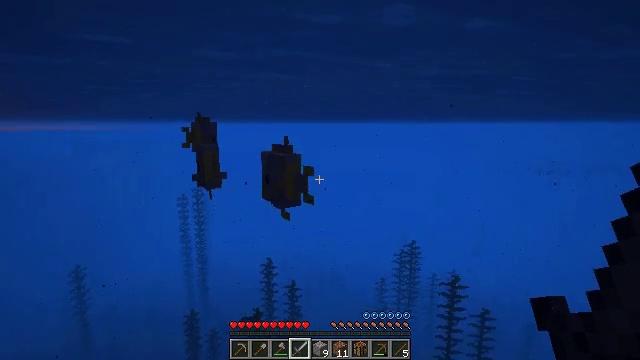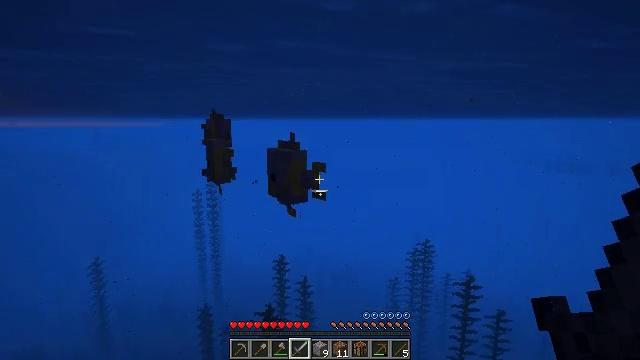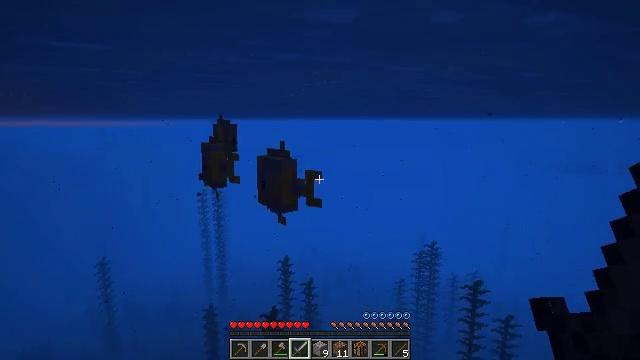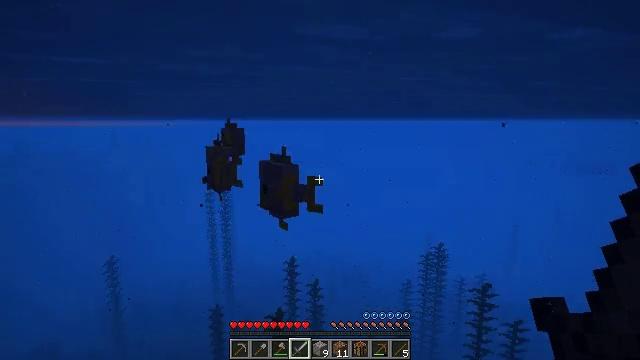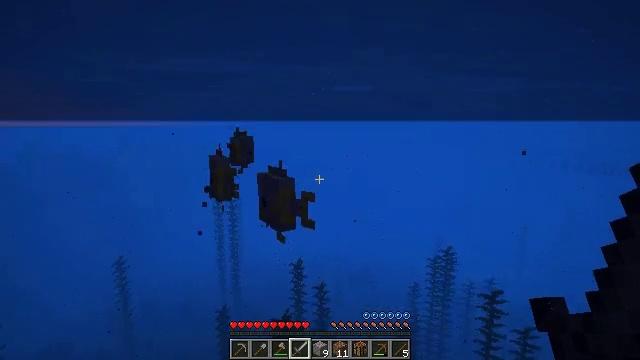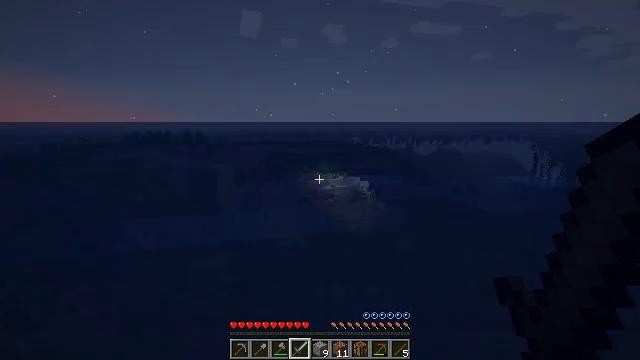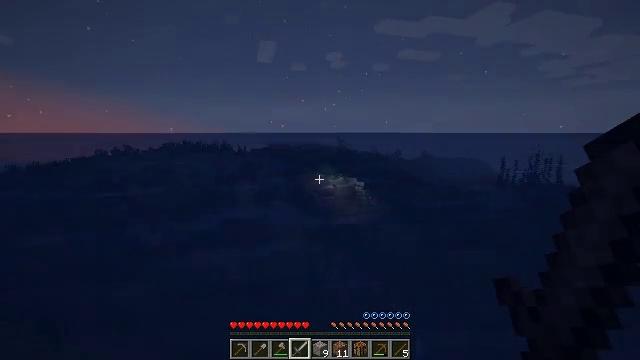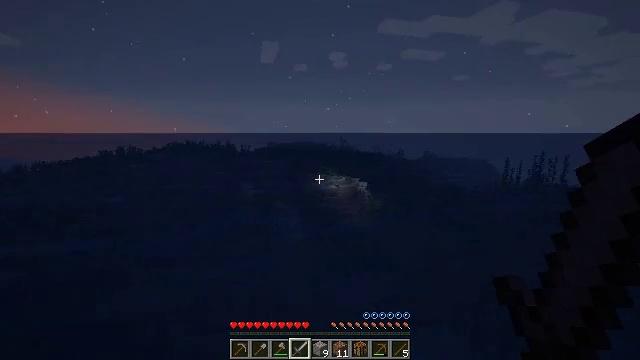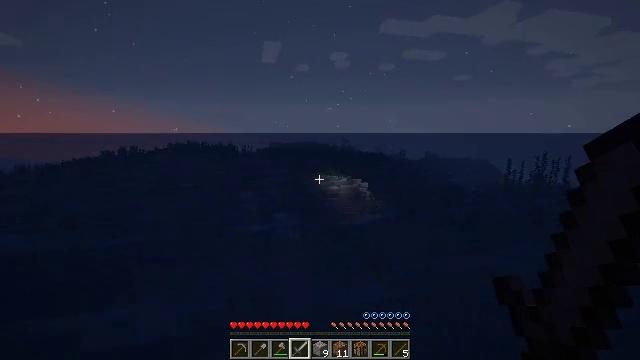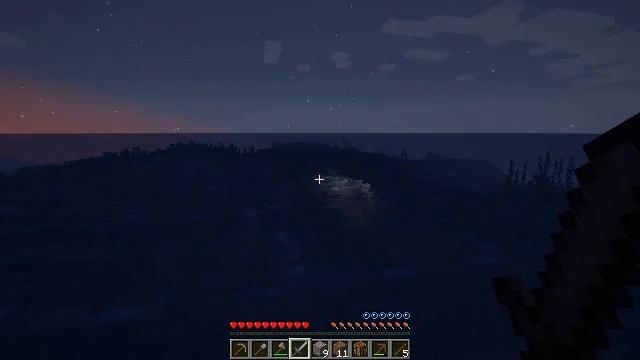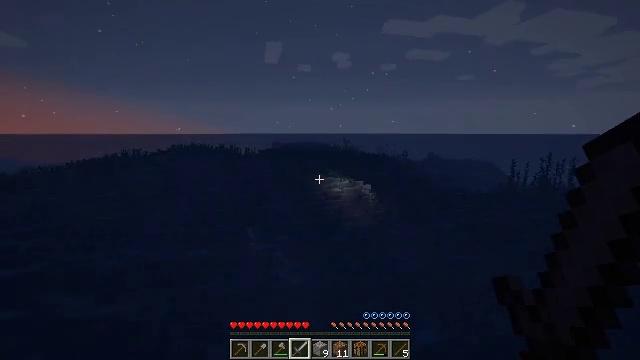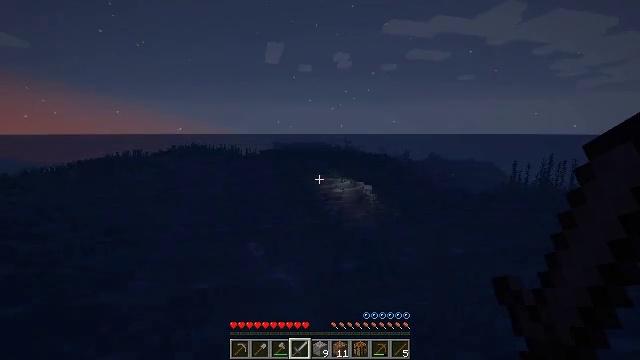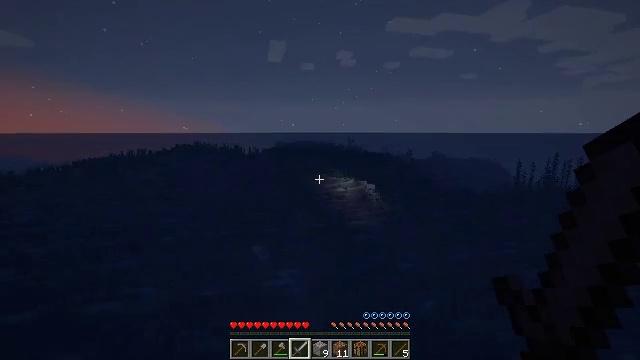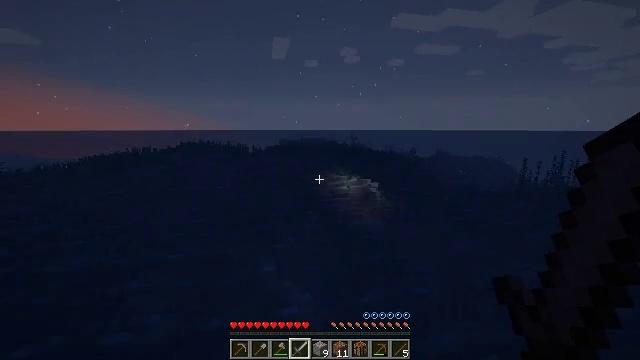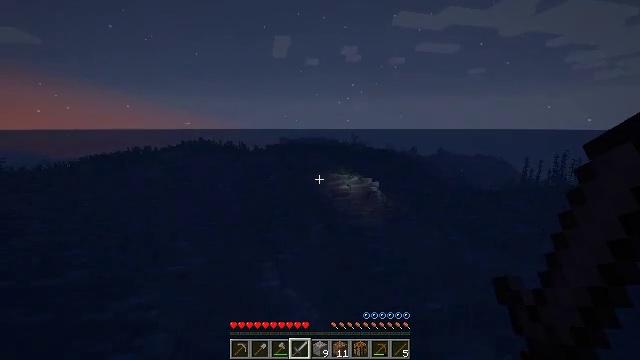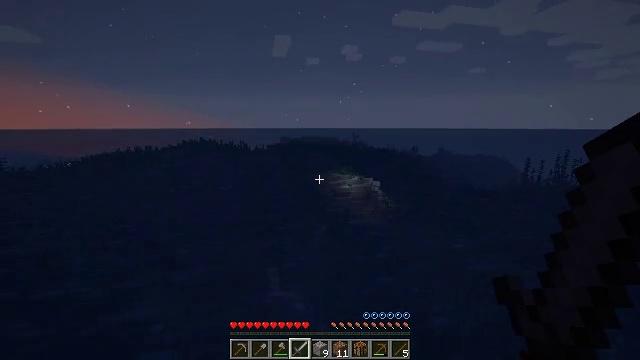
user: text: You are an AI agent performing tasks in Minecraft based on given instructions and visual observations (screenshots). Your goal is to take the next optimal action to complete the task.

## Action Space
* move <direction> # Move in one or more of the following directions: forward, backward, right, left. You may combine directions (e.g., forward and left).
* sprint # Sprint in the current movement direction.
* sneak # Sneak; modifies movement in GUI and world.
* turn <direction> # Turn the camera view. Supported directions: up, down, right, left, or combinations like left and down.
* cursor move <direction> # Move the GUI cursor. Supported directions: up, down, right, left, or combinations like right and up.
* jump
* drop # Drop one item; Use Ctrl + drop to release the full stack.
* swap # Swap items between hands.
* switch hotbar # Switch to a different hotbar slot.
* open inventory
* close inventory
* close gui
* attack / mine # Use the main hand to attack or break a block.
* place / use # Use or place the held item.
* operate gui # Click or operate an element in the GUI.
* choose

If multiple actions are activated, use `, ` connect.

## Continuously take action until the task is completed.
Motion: motion action
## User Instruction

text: Kill the tropical fish.
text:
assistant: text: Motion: move forward, turn left, jump
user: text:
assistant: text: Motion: move forward, turn left, jump
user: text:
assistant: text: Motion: move forward, turn left, jump
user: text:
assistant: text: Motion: move forward, turn left, jump
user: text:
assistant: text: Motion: move forward and move left, turn left, jump
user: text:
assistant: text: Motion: move forward and move left, jump
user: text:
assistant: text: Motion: move forward and move left, jump
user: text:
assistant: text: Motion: move forward and move left, jump
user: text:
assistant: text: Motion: move forward and move left, jump
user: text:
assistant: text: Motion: move forward and move left, jump
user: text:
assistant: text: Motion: move forward and move left, jump
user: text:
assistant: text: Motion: move forward and move left, jump
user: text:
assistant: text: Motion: move forward and move left
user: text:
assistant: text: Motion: move forward and move left
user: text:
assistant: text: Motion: move forward
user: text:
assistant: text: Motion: move forward
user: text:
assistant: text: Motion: move forward
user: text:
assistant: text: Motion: move forward
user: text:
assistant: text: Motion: move forward, sneak
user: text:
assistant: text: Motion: move forward, sneak
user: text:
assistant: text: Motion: move forward, sneak
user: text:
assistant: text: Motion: move forward, sneak
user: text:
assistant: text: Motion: move forward, sneak
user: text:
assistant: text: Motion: move forward, sneak
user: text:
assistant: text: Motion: move forward
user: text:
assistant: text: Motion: move forward
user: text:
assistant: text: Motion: move forward
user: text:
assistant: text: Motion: move forward
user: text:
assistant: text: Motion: move forward
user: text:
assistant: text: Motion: move forward and move left